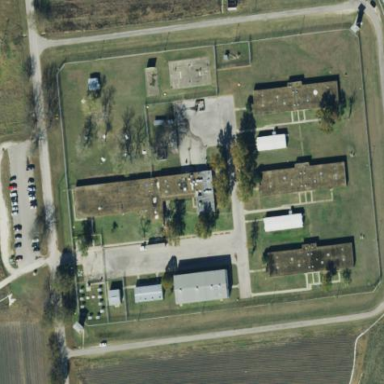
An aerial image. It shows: Prison with surrounding fence.